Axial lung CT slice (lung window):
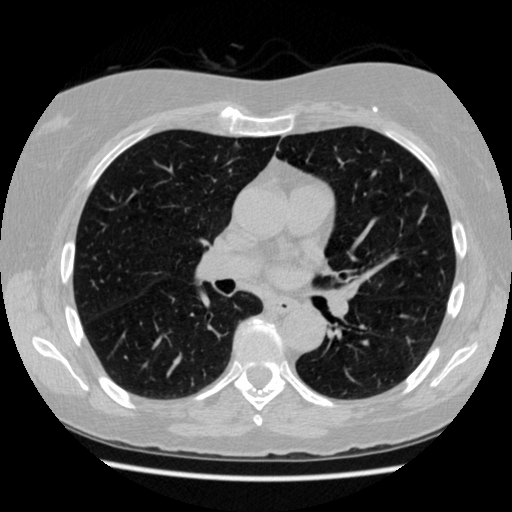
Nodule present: no